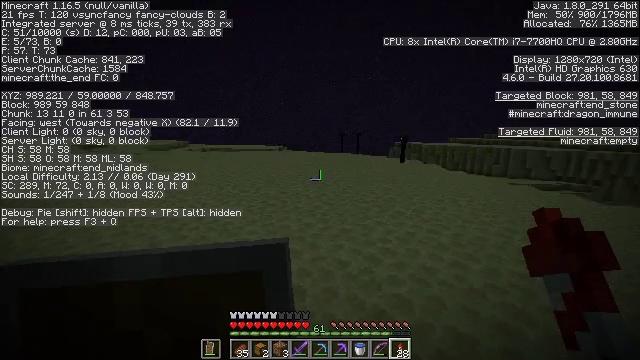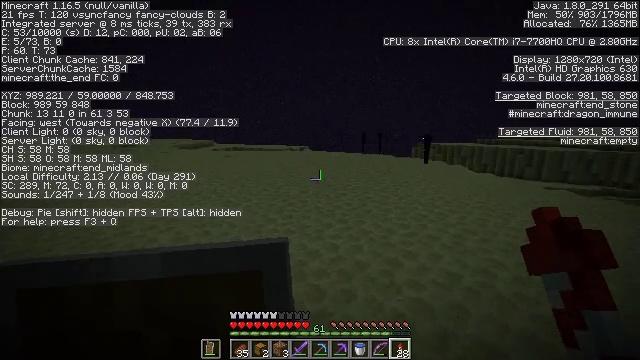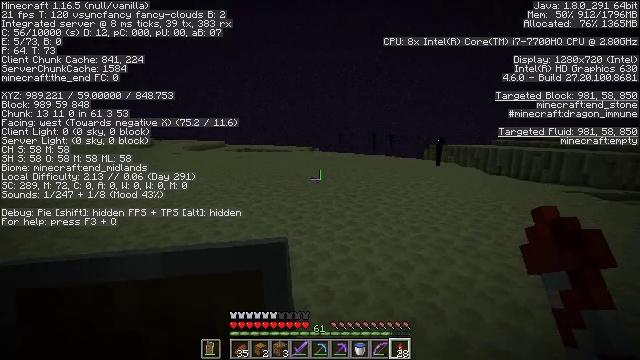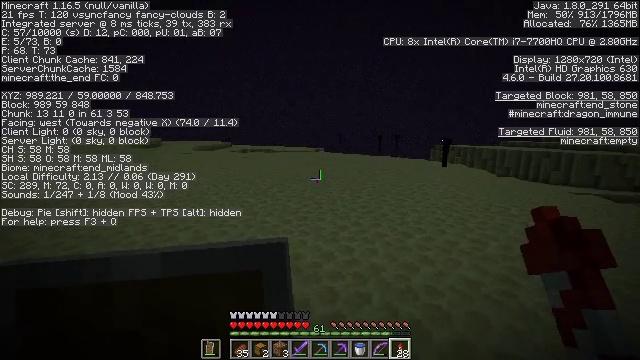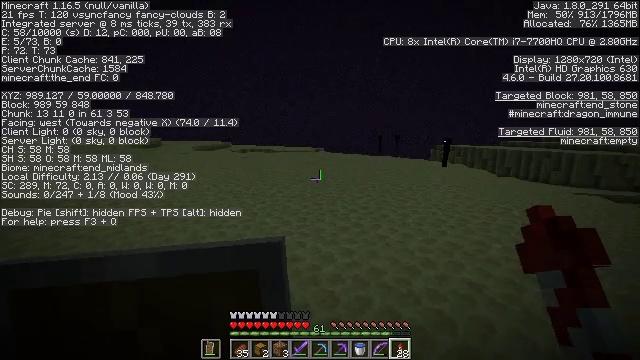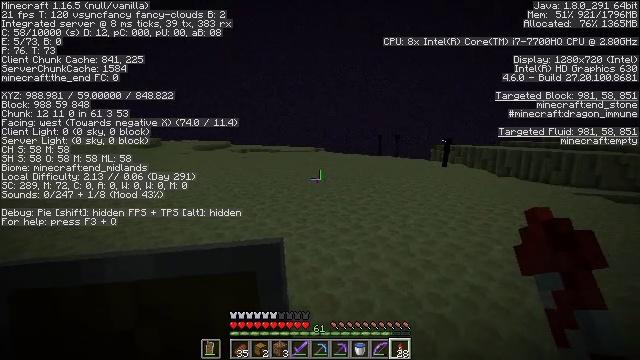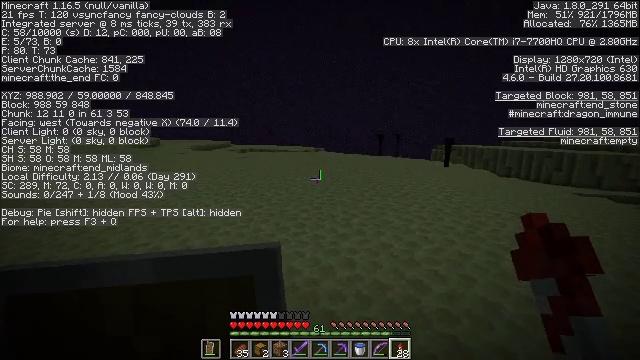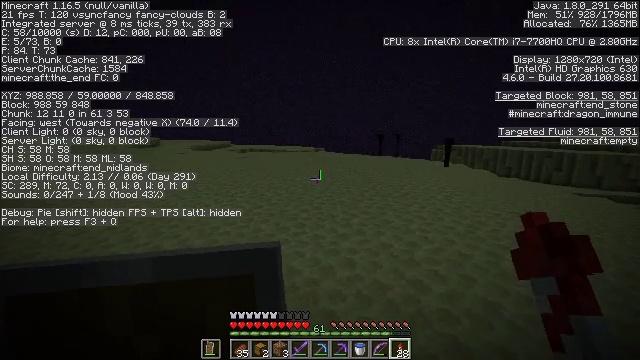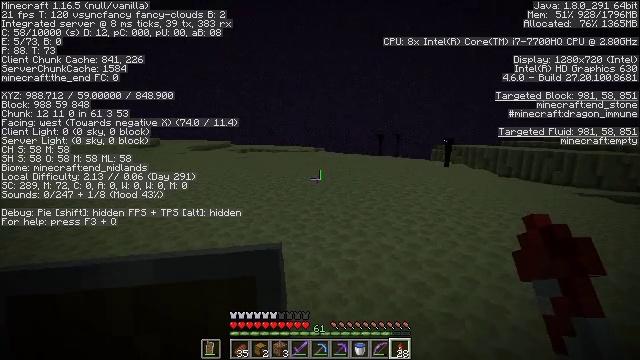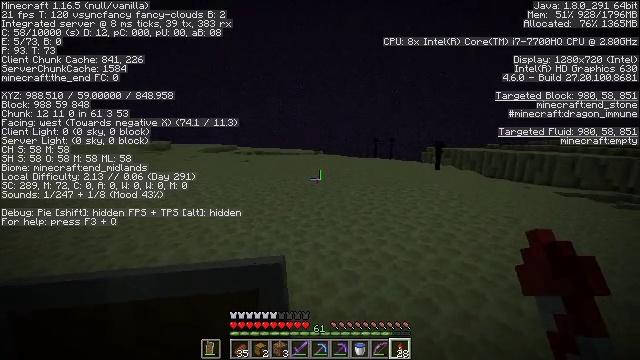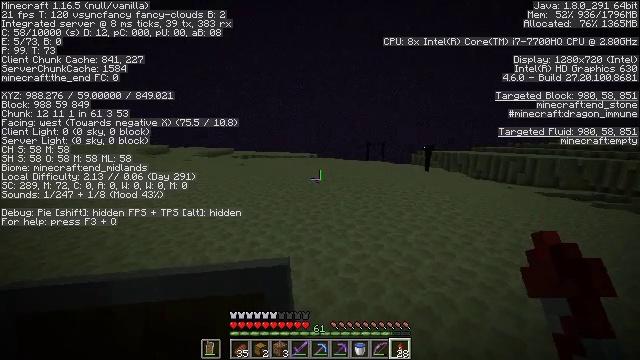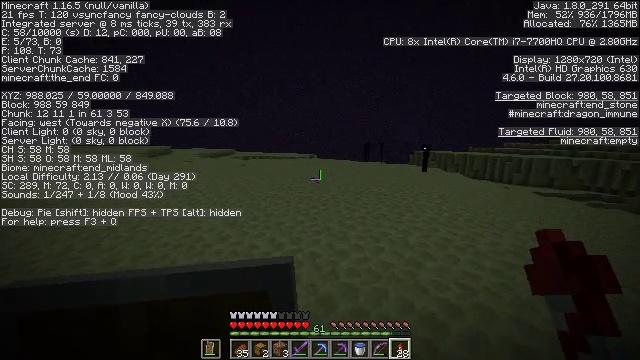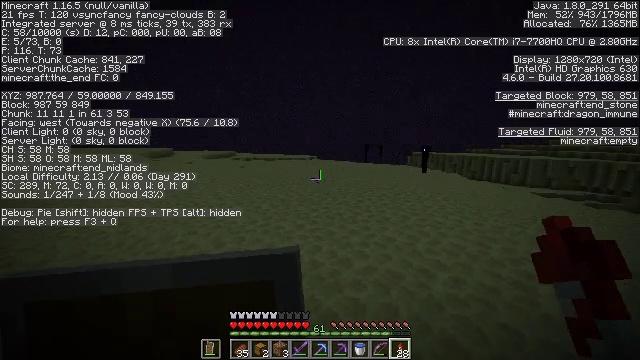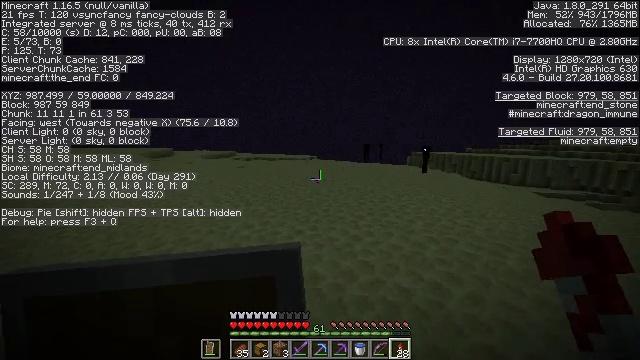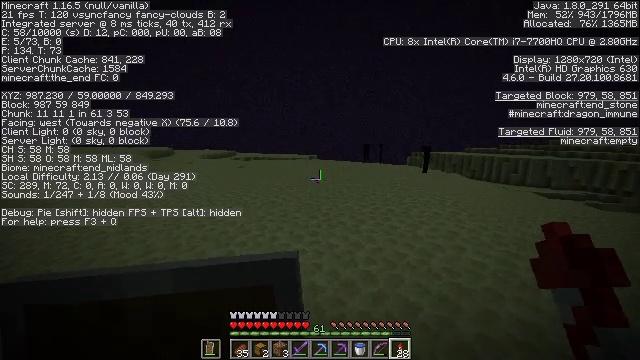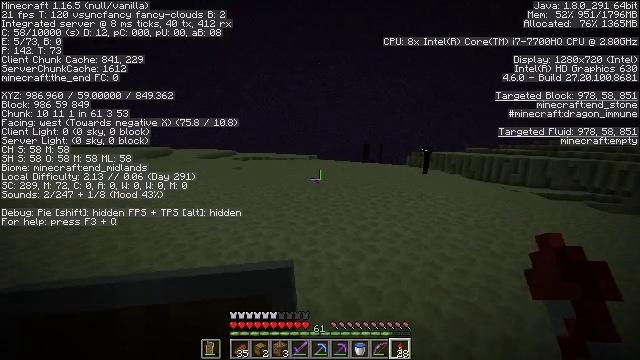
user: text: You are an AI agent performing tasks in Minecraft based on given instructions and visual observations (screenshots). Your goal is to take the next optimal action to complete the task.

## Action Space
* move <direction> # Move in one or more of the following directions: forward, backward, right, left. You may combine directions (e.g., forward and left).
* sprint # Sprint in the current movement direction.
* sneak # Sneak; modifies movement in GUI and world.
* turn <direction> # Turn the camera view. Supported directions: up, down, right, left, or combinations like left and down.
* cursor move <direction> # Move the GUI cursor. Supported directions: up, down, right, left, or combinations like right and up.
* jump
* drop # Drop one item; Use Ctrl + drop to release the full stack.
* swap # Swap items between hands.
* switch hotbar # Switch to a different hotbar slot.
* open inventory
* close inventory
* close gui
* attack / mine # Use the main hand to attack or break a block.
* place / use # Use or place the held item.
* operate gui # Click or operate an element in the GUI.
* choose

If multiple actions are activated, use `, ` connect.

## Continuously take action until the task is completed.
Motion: motion action
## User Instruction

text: Dig the end stone for building materials.
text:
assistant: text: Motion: turn left
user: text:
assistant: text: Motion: turn left
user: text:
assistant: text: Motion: turn left
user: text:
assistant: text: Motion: move forward
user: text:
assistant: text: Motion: move forward
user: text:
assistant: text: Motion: no_op
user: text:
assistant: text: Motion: no_op
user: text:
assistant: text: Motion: move forward
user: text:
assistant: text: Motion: move forward
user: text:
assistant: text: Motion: move forward, turn right
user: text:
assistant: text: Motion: move forward
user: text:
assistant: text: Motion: move forward
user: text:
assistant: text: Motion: move forward
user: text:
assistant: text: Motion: move forward
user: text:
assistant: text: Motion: move forward
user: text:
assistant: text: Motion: move forward, turn right
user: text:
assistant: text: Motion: move forward, turn right
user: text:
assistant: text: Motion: move forward
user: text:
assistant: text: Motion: move forward
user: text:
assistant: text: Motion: move forward
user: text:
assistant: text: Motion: move forward
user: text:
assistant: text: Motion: move forward
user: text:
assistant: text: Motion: move forward
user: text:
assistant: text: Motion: move forward
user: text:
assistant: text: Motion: move forward
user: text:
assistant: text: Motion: move forward
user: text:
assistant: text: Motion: move forward
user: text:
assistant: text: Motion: move forward
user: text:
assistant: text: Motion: move forward
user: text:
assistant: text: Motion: move forward